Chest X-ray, AP view. Patient: 55 years old, sex M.
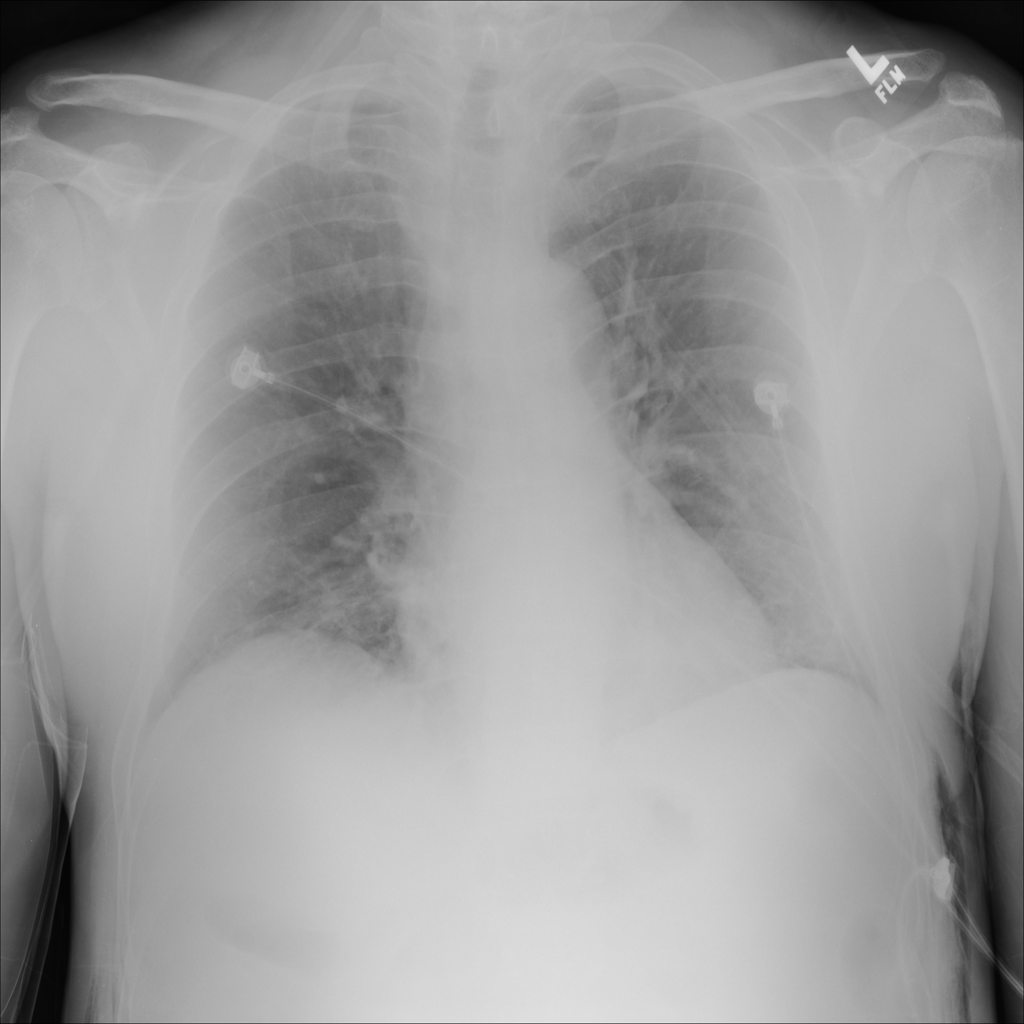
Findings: Atelectasis